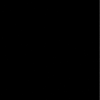
Label: dusty